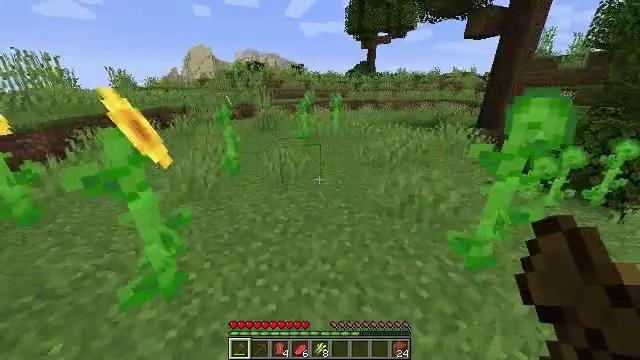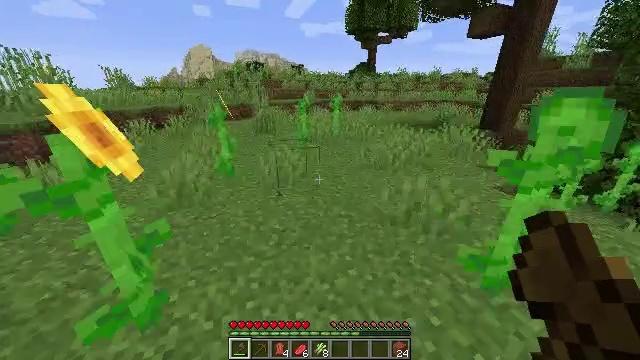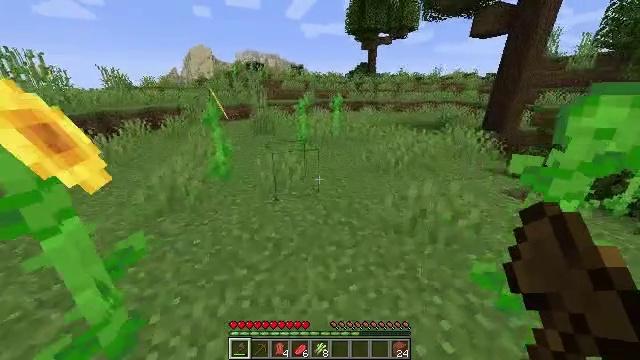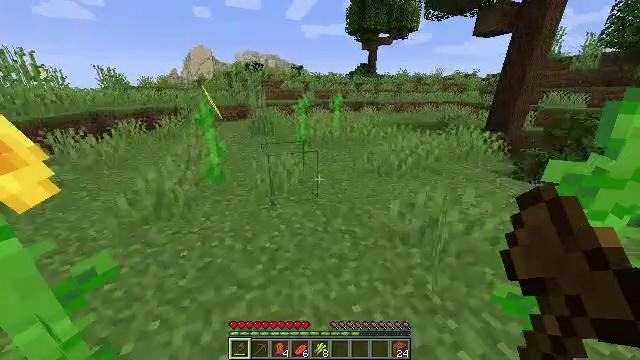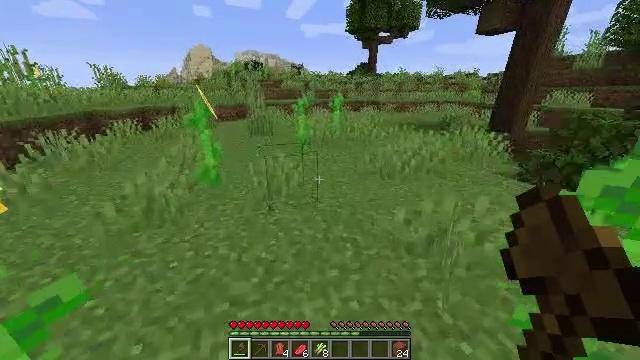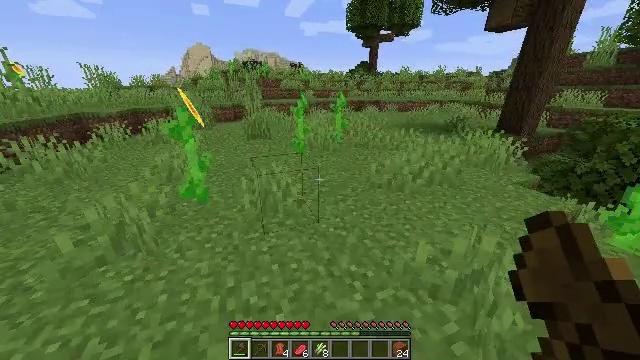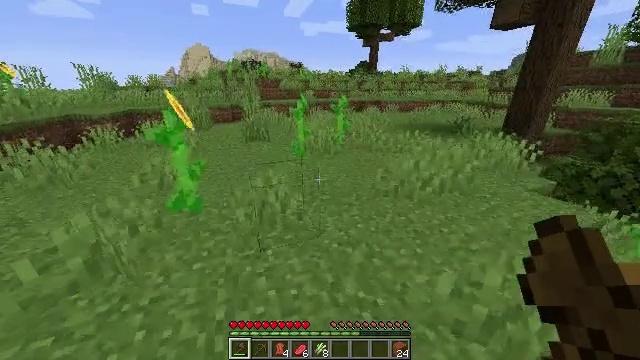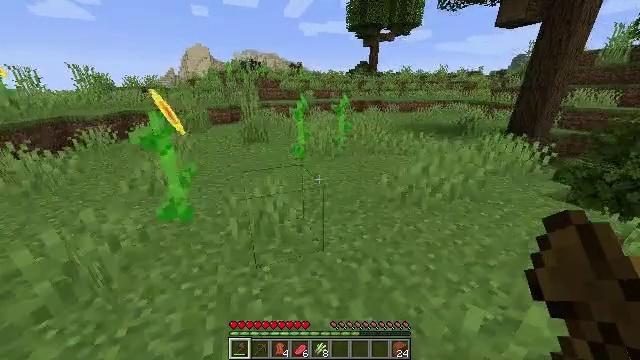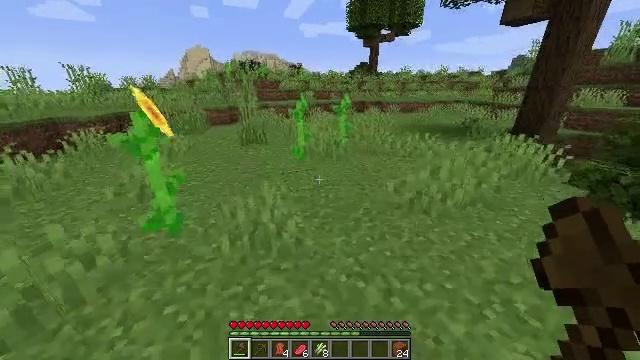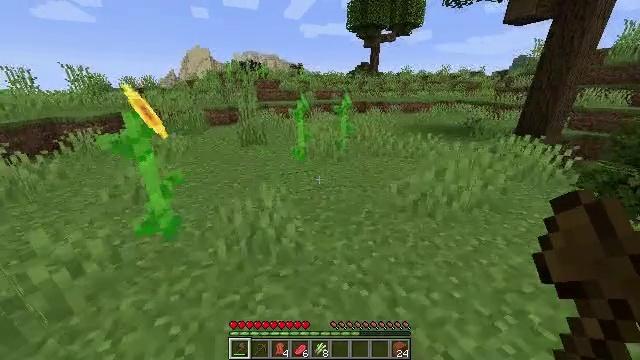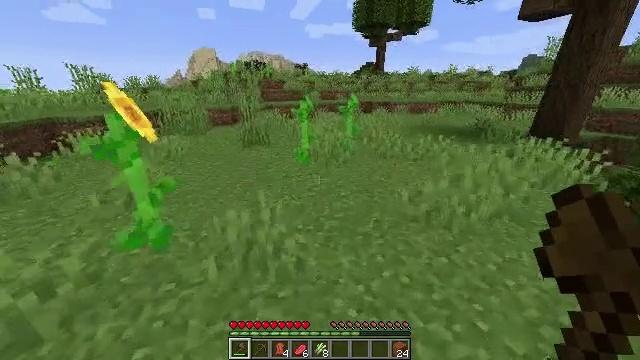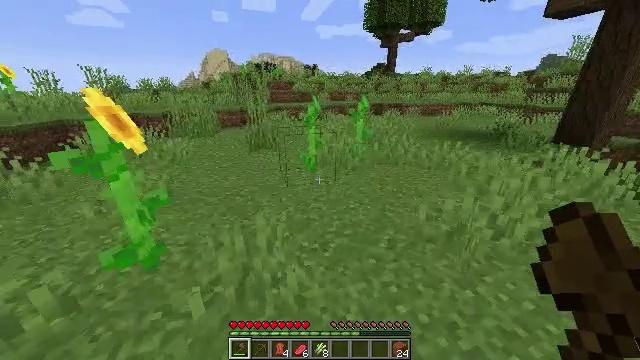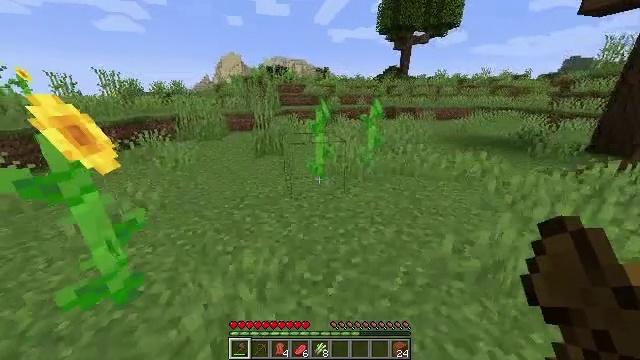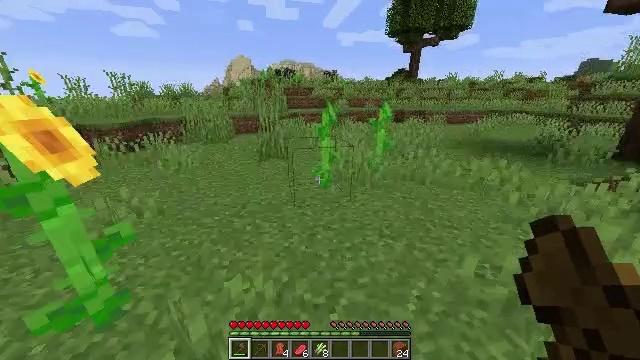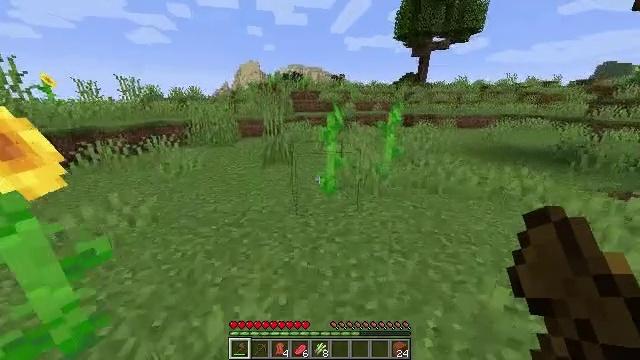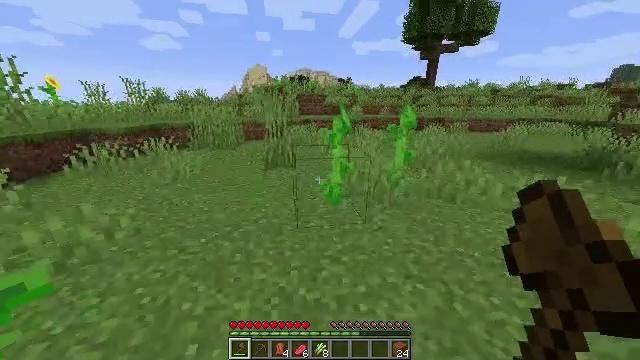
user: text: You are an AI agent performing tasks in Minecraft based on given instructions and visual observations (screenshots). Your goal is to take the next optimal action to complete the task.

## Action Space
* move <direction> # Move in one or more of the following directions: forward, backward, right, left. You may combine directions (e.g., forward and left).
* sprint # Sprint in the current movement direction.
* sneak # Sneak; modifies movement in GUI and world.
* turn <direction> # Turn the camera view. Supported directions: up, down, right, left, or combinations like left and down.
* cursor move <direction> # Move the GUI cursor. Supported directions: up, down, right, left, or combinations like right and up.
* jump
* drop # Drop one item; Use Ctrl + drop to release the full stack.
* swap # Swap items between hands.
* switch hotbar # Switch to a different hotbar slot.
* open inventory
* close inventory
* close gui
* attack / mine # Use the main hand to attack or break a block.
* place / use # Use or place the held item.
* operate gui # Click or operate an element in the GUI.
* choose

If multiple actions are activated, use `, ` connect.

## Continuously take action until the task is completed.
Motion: motion action
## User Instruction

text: Collect sunflower from the field.
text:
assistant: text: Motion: move forward
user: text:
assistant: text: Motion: move forward
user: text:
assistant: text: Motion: move forward
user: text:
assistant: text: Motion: move forward
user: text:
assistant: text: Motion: move forward
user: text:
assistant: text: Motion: move forward
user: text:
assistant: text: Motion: move forward
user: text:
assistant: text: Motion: move forward
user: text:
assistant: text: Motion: move forward
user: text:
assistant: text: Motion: move forward, turn left
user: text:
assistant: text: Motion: move forward, turn left
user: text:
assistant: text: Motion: move forward, turn left
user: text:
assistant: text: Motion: move forward, turn left
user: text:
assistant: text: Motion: move forward, turn left
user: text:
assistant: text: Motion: move forward, turn left
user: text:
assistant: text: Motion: move forward, turn left and up
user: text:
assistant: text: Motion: move forward, turn left
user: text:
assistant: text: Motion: move forward
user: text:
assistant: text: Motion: move forward
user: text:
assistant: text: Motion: move forward
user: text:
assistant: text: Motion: move forward
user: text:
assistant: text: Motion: move forward
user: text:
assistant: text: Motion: move forward
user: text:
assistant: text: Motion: move forward
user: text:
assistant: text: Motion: move forward, turn left
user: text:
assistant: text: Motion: move forward, turn left and down
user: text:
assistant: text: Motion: move forward, turn left
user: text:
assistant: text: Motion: move forward, attack / mine
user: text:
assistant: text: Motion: move forward, attack / mine
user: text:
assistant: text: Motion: move forward, attack / mine